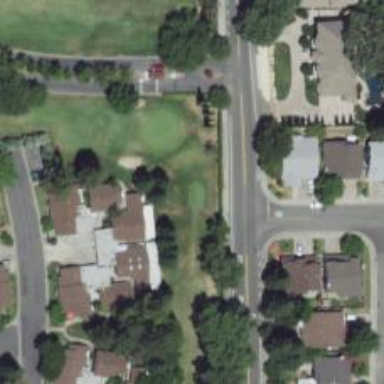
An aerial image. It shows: Golf tee.